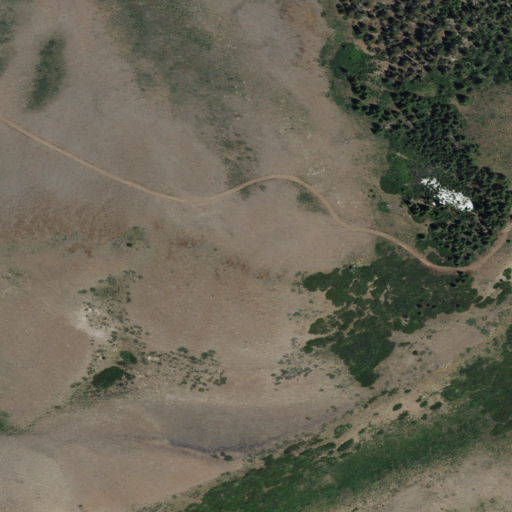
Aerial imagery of mountain in Idaho named Willow Creek Peak containing shrub and evergreen forest